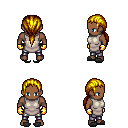
a pixel art fantasy rpg character, male body template, human, dark skin, white tunic, metal pants, blonde ponytail hairstyle, gold gloves, gray slippers, four views (front, back, left, right), 2x2 character sprite sheet, small pixel art, hard edges, no anti-aliasing